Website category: university
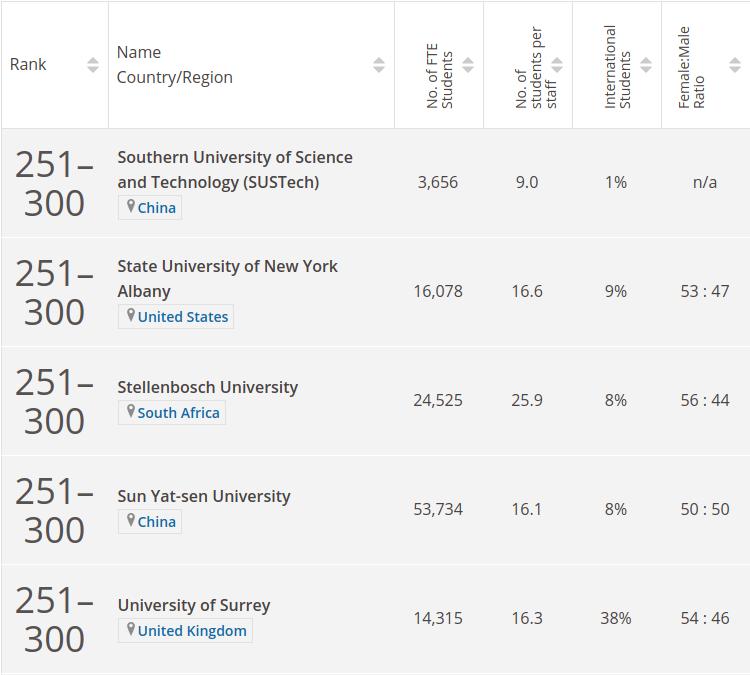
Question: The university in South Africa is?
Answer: Stellenbosch University

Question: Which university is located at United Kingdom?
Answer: University of Surrey

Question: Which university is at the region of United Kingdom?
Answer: University of Surrey

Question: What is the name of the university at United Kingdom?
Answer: University of Surrey

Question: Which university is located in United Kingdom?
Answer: University of Surrey

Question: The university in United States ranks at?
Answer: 251300

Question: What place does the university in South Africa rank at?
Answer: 251300

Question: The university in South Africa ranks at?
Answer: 251300

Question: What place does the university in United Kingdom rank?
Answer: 251300

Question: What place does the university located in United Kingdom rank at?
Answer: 251300

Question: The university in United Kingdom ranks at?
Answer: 251300